Interaction volume radius: 5 \u00c5
Interaction volume height: 30 \u00c5
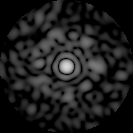
Disorder parameter: 0.8593